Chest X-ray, PA view. Patient: 36 years old, sex M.
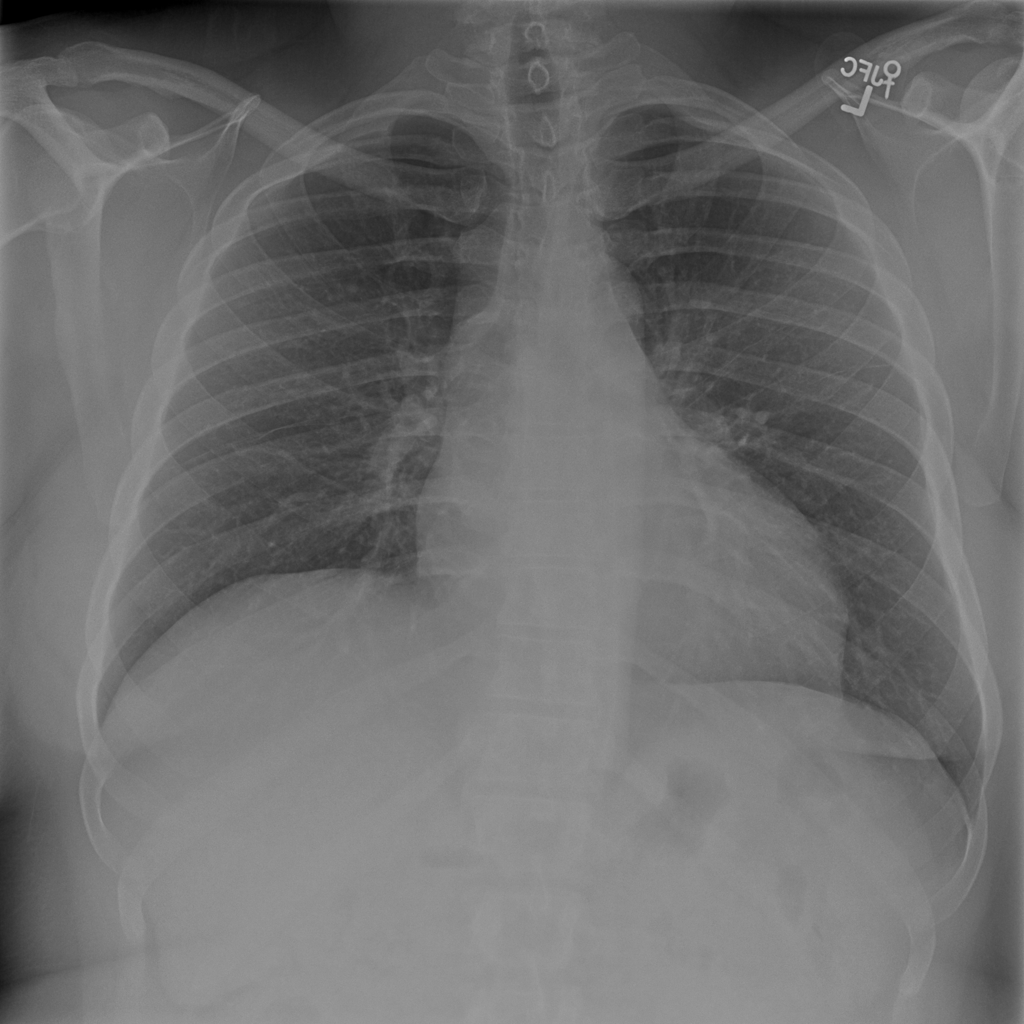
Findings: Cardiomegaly